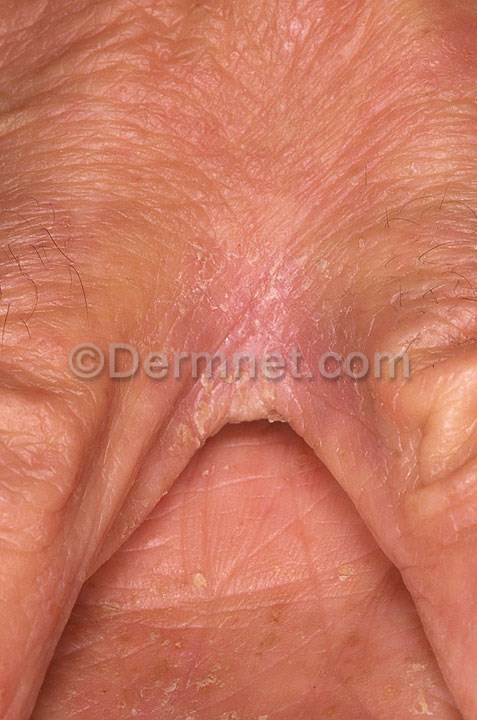
Disease: Tinea Ringworm Candidiasis and other Fungal Infections